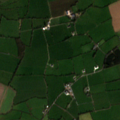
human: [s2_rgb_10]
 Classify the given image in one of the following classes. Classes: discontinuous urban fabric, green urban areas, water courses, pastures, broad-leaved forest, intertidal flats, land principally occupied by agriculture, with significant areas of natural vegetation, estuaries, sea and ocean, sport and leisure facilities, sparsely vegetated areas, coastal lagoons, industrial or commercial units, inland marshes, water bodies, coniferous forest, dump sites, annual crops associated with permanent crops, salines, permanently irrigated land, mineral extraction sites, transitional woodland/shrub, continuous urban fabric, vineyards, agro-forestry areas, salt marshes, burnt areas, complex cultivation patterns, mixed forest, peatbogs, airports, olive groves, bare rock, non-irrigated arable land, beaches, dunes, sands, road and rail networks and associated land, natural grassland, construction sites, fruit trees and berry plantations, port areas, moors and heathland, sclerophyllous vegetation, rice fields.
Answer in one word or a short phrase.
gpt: non-irrigated arable land, pastures